Question: (Title updated to indicate that problem was with _wgetenv)
The following program fails with <URL> when the variable has path that contains japanese text. The same program works fine when compiled with Visual Studio 2005.
'''
#include <windows.h>
#include <stdio.h>
#include <stdlib.h>
int main (int argc, char **argv ) {
wchar_t *wcharVarName= L"TEMP_PATH";
wchar_t *longTempPath= _wgetenv(wcharVarName);
MessageBoxW( NULL, longTempPath, longTempPath, MB_OK | MB_ICONERROR);
int wlength = GetShortPathNameW(longTempPath,0,0);
int error= GetLastError();
if ( wlength == 0 ) {
char buf[1000];
sprintf ( buf, "error code %d",error);
MessageBox( NULL, "FAIL", buf, MB_OK | MB_ICONERROR);
}
else {
MessageBoxW( NULL, longTempPath, wcharVarName, MB_OK | MB_ICONERROR);
}
}
'''
Is there way to make above program works with Visual Studio 6?
Edit:
The TEMP_PATH was C: mp\u6f22Zi . The _wgetenv shows...

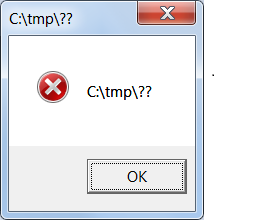
Answer: For some reason, the call to '_wgetenv' is not returning the desired value under VS6. The '?' symbols indicate that an encoding conversion has failed.
A quick workaround is to use <URL> instead.